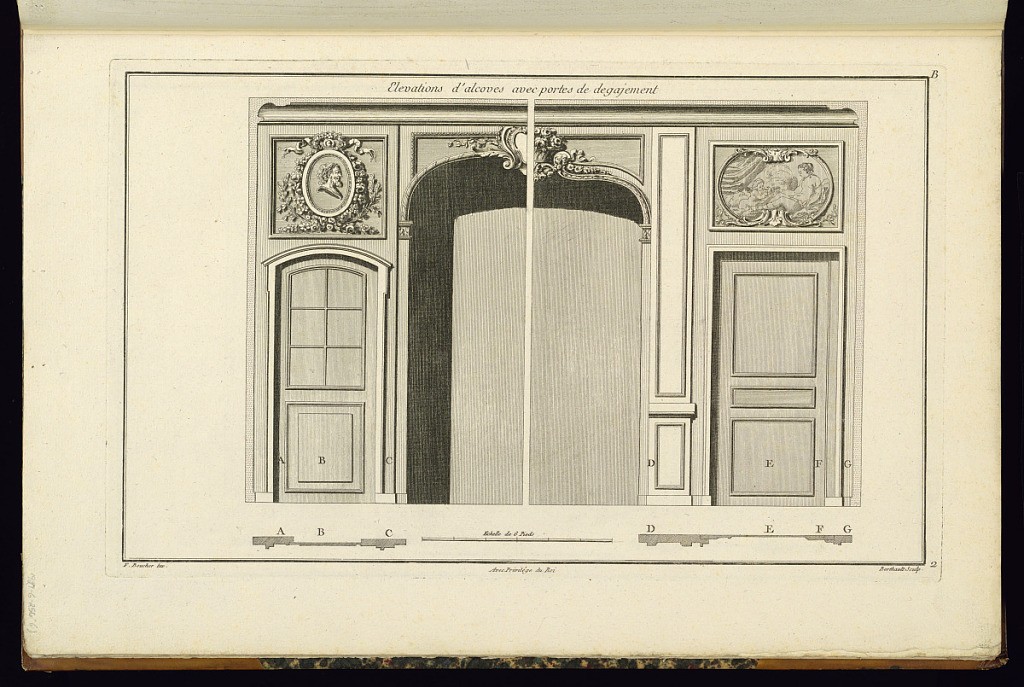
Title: Elevations d'alcoves avec portes de degagement
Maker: Juste-François Boucher, French, 1736 – 1782
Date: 1774
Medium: Engraving on laid paper
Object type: Print
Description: Split elevation of an alcove with cartouche, scrolling acanthus leaf and ribbon twist (left) and basket of flowers, bound flowers, floral garland (right) at center. The side doors feature overdoor panels with portrait medallion in a floral frame (left) and a scene of Venus and Cupid in rocaille frame (right). The plate is signed.